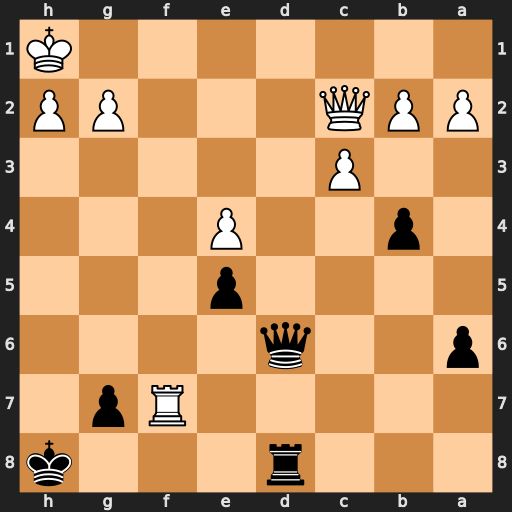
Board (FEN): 3r3k/5Rp1/p2q4/4p3/1p2P3/2P5/PPQ3PP/7K
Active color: b
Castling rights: -
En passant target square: -
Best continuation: Qd1+ Qxd1 Rxd1+ Rf1 Rxf1#